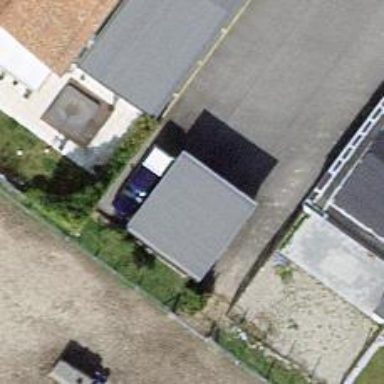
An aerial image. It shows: Garage building.